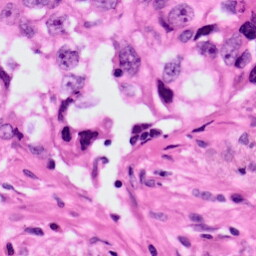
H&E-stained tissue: Lung